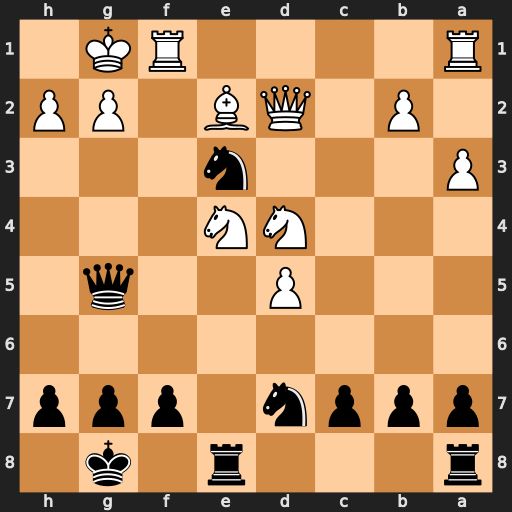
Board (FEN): r3r1k1/pppn1ppp/8/3P2q1/3NN3/P3n3/1P1QB1PP/R4RK1
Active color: b
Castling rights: -
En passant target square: -
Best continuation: Qxg2#